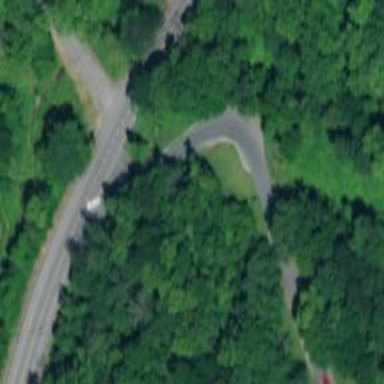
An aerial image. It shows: Stop road.